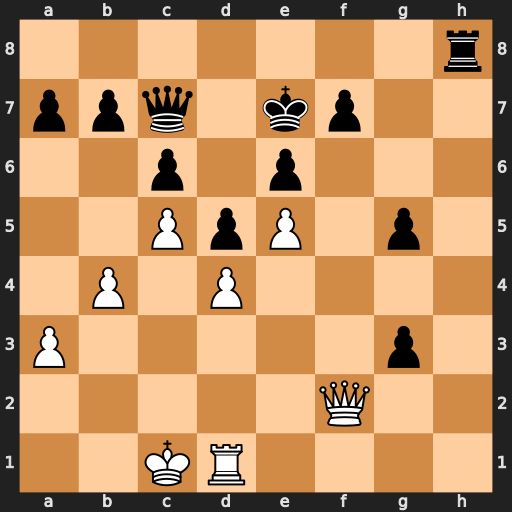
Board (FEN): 7r/ppq1kp2/2p1p3/2PpP1p1/1P1P4/P5p1/5Q2/2KR4
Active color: w
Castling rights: -
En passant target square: -
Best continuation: Qf6+ Kd7 Qxh8